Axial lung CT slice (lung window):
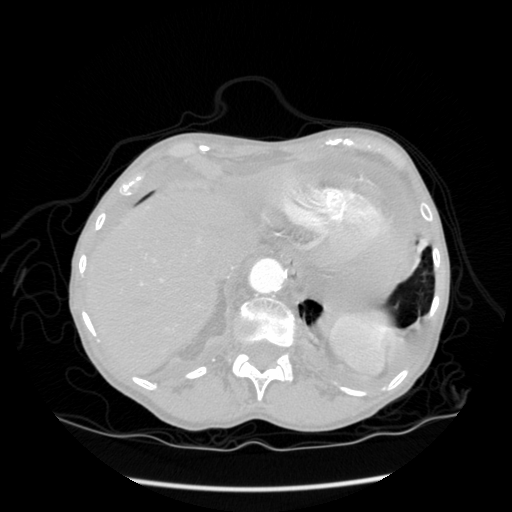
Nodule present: no